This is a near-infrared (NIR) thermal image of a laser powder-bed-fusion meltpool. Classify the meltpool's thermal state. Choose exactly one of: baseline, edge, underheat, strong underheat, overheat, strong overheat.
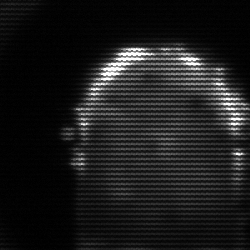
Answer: baseline